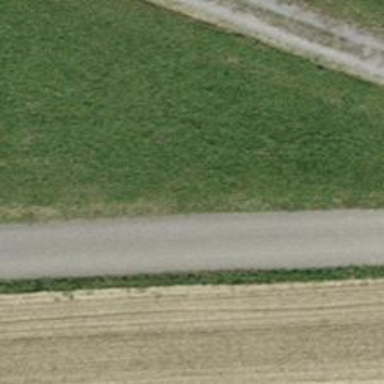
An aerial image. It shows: Track with grade 1 quality.